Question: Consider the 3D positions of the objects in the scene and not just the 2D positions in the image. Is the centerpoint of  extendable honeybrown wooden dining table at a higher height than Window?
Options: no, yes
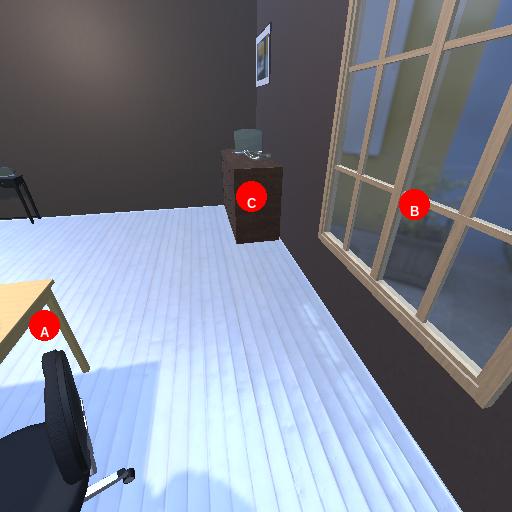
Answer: no